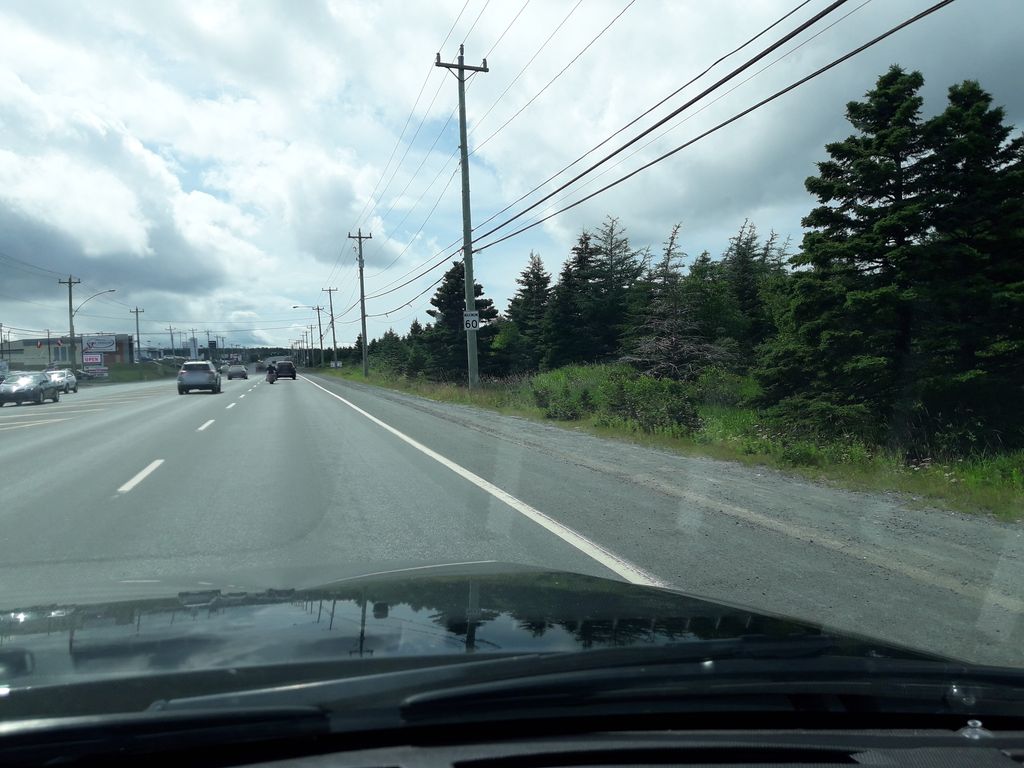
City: st_johns